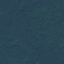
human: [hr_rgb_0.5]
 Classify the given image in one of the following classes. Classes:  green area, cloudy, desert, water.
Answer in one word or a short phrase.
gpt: green area